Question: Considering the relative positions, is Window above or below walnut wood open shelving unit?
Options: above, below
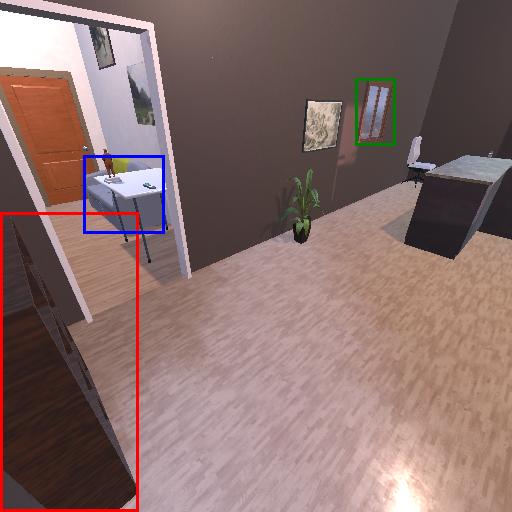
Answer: above